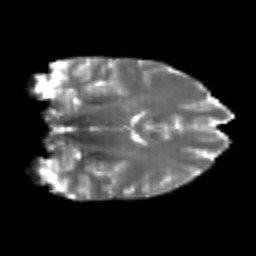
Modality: T2w
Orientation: coronal
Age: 21
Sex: female
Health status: healthy
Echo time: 0.074 s